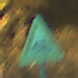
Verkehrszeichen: RadverkehrRechts
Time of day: Night
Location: Outdoor (Urban)
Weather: PartlyCloudy
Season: NotSpecified
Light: Artificial